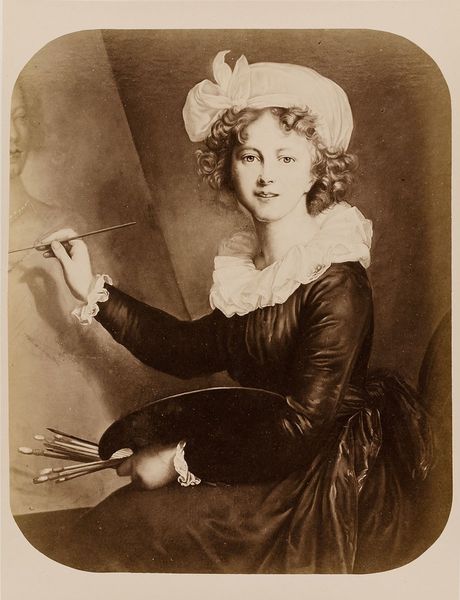
Titel: Selbstbildnis der Madame Le Brun
Künstler: Giacomo Brogi
Standort: Hamburg
Institution: Museum für Kunst und Gewerbe Hamburg
Schlagwörter: malerei, portrait, foto, fotografie, photographie, selbstbildnis, photo, selbstportrait, albumin, lichtbild, bildwerke, angewandte und bildende kunst, hessische systematik, künstler, selbstporträt, porträt, schwarzweißpositivverfahren, silbersalzverfahren, schwarzweißfotografie, hüftbild, reproduktionsfotografie, kunstreproduktion, reproduktionsphotographie, albuminpapier